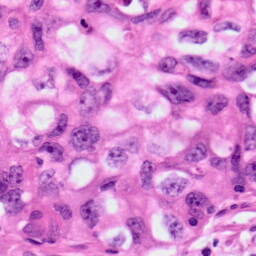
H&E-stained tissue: Lung